Aerial crown-view tile of a tropical tree (Barro Colorado Island, Panama), acquired 20241216:
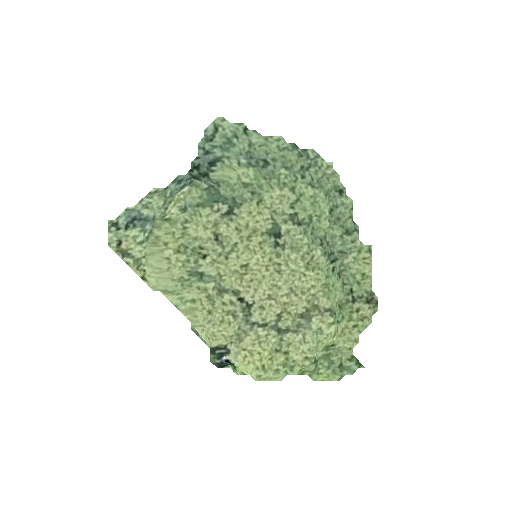
Species: Luehea seemannii
GBIF accepted scientific name: Luehea seemannii
Crown area: 66.137 m²